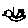
Label: bird